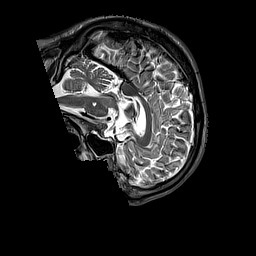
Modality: T2w
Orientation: sagittal
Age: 45
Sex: male
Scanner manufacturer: siemens
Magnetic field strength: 3 T
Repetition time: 3.2 s
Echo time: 0.212 s